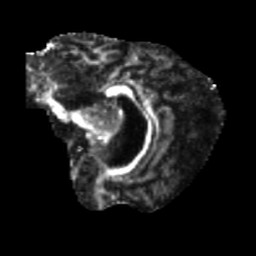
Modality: FA
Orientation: sagittal
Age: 63
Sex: female
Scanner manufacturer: siemens
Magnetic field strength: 3 T
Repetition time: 5.25 s
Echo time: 0.08 s